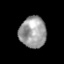
Tissue: prostate
Cell type: T cells
Senescence score: 0.3577
Nuclear area (px): 815
Mean DAPI intensity: 156.27